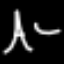
Label: The Eiffel Tower